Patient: sex M, age 52
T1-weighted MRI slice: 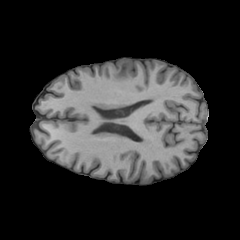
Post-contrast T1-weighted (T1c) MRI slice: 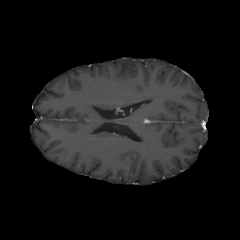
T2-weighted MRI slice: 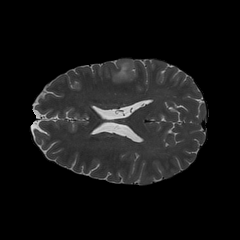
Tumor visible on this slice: yes
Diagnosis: Astrocytoma, IDH-wildtype
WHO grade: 3